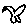
Label: bird